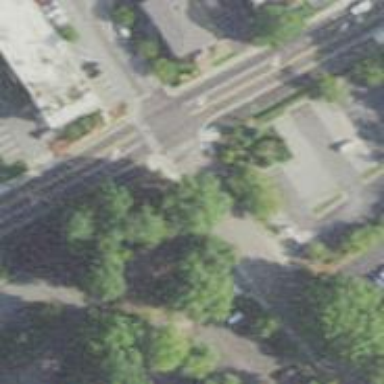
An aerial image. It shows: Uncontrolled pedestrian crossing with zebra markings on the footway.